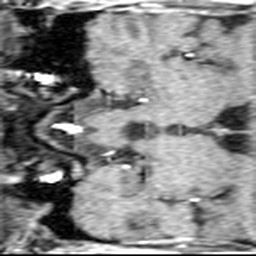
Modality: angio
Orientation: coronal
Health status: ill
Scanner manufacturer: siemens
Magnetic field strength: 1.5 T
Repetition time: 0.039 s
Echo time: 0.00502 s